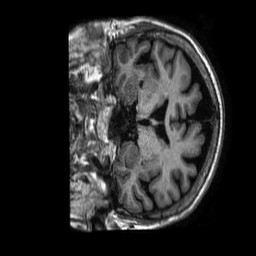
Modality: T1w
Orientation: coronal
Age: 76
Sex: female
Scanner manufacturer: philips
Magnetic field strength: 1.5 T
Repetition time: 0.00821 s
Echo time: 0.003774 s